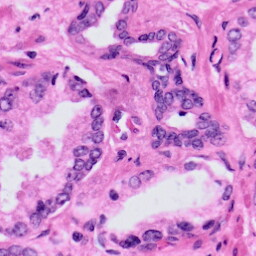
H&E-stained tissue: Prostate